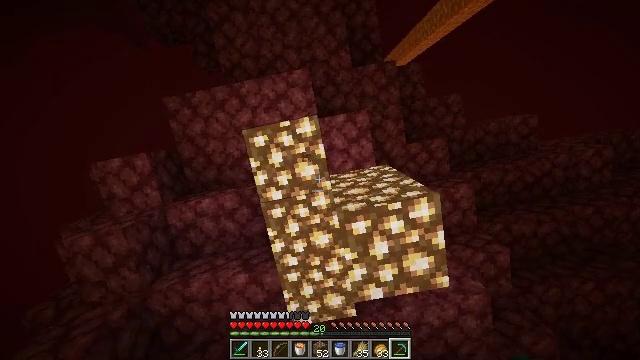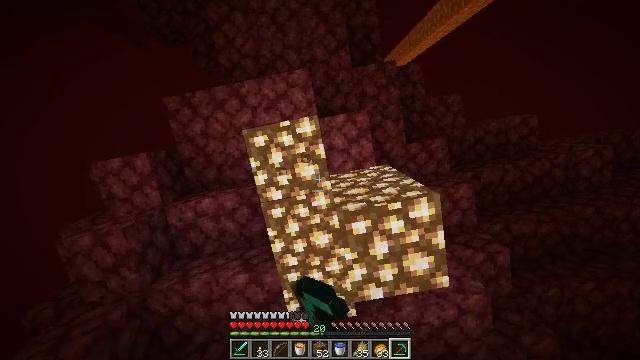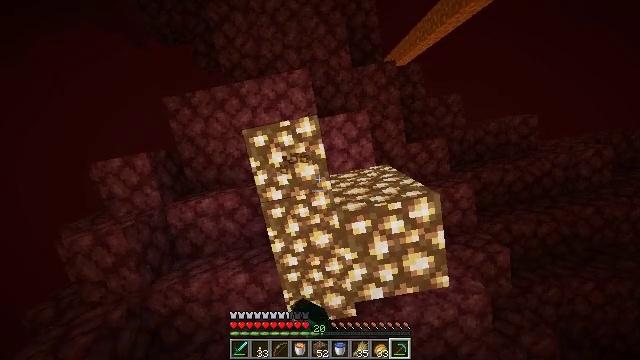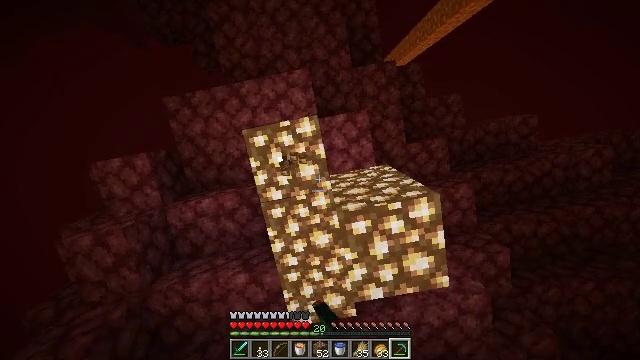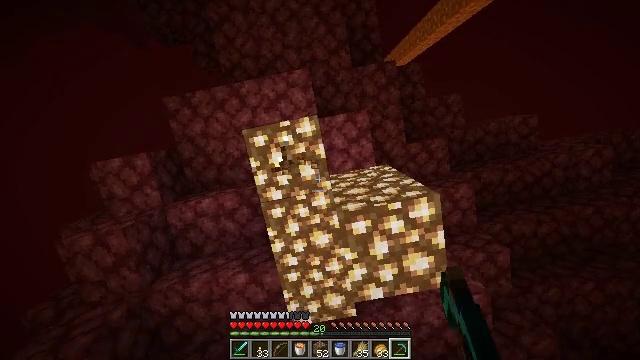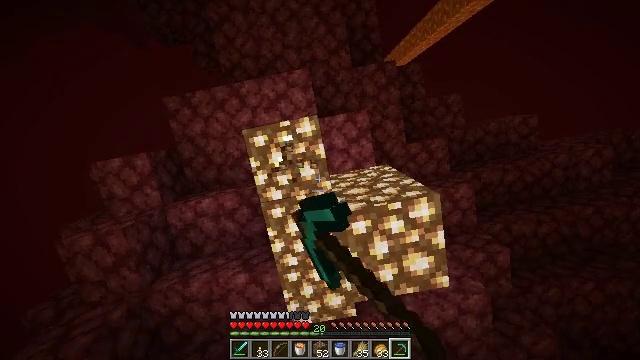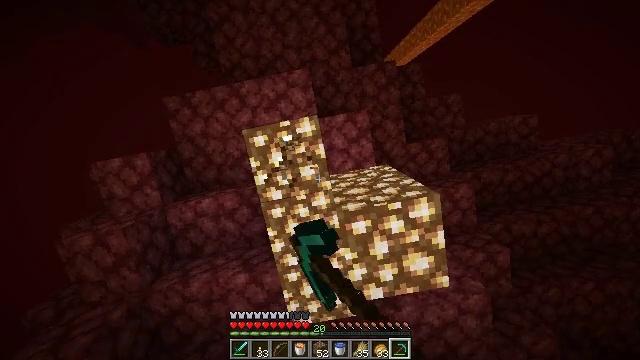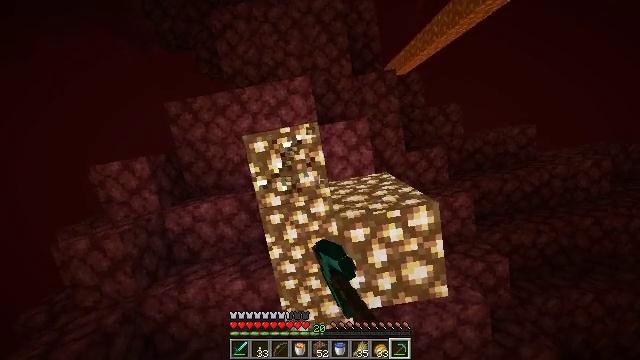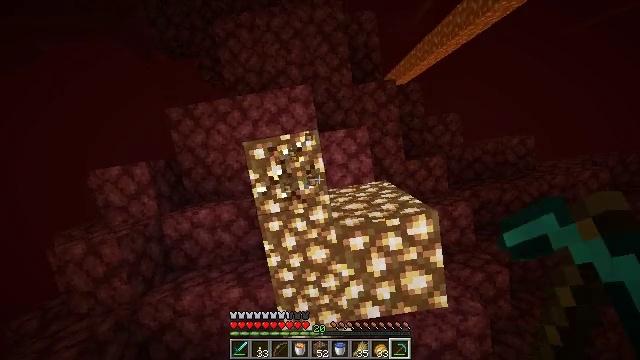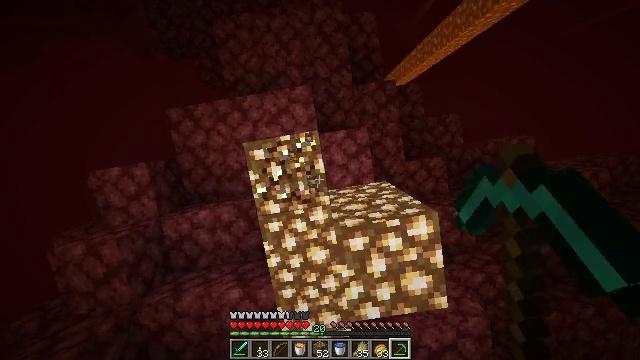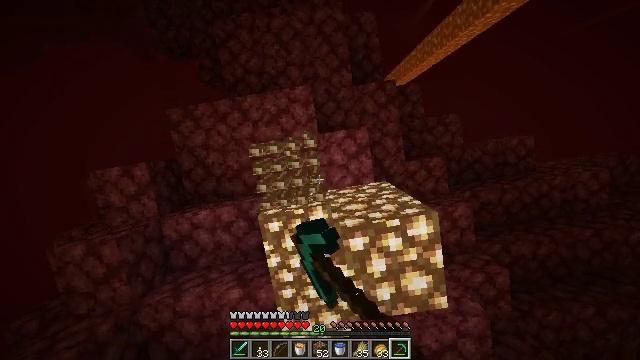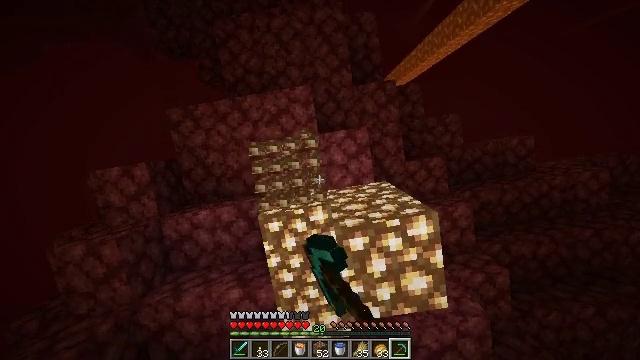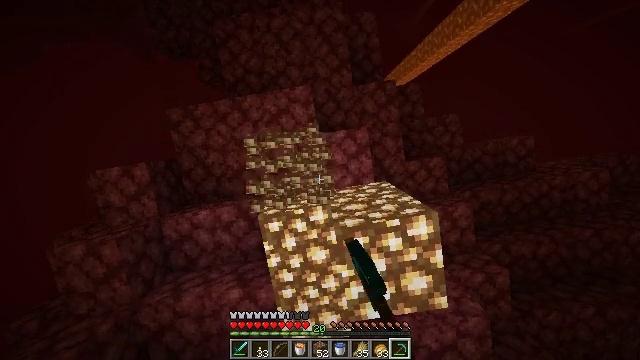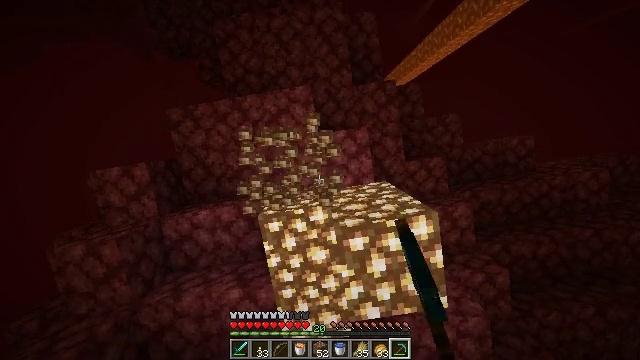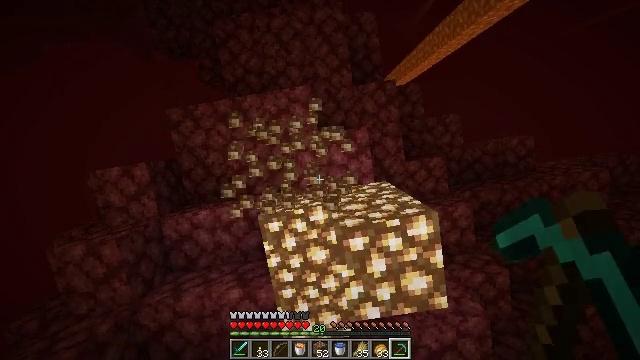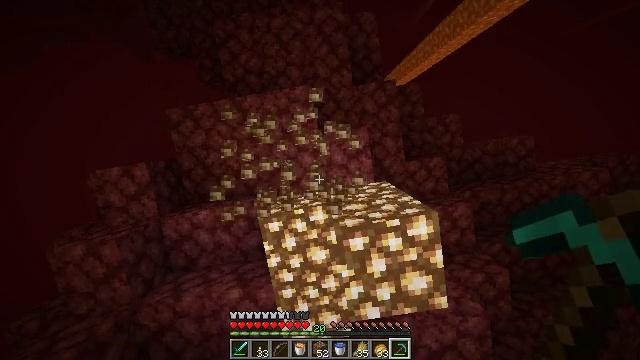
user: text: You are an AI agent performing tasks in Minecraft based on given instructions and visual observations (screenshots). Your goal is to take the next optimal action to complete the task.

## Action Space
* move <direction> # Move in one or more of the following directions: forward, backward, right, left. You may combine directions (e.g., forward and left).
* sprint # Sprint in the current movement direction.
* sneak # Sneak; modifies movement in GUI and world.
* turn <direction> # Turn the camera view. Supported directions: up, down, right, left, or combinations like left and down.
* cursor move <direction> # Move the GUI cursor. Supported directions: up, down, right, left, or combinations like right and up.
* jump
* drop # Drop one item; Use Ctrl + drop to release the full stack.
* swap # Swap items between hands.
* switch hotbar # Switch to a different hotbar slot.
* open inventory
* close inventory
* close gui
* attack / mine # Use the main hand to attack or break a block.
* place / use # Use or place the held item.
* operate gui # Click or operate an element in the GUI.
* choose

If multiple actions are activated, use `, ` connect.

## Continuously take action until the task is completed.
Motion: motion action
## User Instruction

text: Break the glowstone to gather its dust.
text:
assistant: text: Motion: attack / mine
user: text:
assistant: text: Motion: attack / mine
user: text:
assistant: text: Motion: attack / mine
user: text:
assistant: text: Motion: attack / mine
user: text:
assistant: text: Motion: attack / mine
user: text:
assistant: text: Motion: attack / mine
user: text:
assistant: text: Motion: turn up, attack / mine
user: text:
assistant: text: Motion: turn up, attack / mine
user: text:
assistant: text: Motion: attack / mine
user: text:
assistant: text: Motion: attack / mine
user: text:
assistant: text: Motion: attack / mine
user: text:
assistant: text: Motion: attack / mine
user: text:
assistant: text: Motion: attack / mine
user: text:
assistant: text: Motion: attack / mine
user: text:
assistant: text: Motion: attack / mine
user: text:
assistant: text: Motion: attack / mine
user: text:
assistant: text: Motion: turn right and down, attack / mine
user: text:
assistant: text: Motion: turn right and down, attack / mine
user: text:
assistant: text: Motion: turn right and down, attack / mine
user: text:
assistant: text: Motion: attack / mine
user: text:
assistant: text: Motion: attack / mine
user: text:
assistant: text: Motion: attack / mine
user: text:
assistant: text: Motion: attack / mine
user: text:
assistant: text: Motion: attack / mine
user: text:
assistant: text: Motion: attack / mine
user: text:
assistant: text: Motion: attack / mine
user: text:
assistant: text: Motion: attack / mine
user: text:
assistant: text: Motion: attack / mine
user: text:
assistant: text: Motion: attack / mine
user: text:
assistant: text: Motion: attack / mine